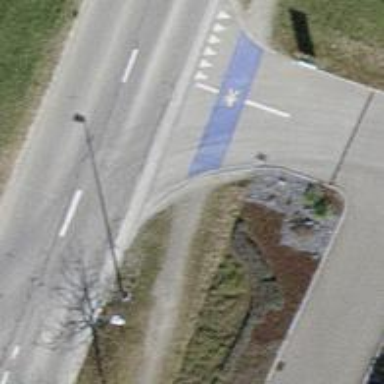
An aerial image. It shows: Pebblestone footway with unmarked crossing.